Question: As for now i have created a mac OS X app for some video tutorials stuff.The files are hoasted up in vimeo and i designed to show up in webview .Everything works fine but due to Apple's SandBoxing i found the videos are not playing just getting blank screen.Is there any way to play the vimeo videos in Sandboxed mac OS x application..?

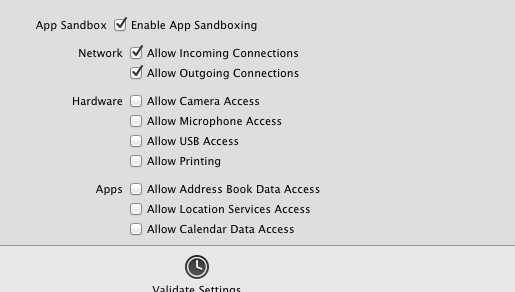
Answer: Atlast i figured it out..Actually connections are established but the video stuffs are not playing due to the flash plugin that was disabled due to sand-boxing.Thanks to <URL>.This really helped me and finally my app was in app store.!!!!